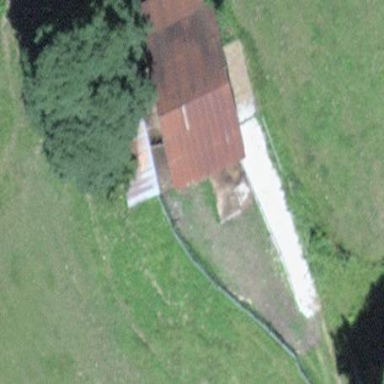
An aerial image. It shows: Barn.